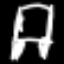
Label: chair